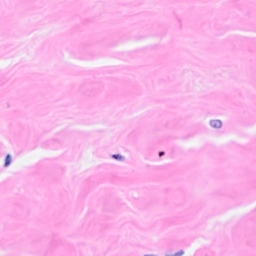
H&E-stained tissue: Breast